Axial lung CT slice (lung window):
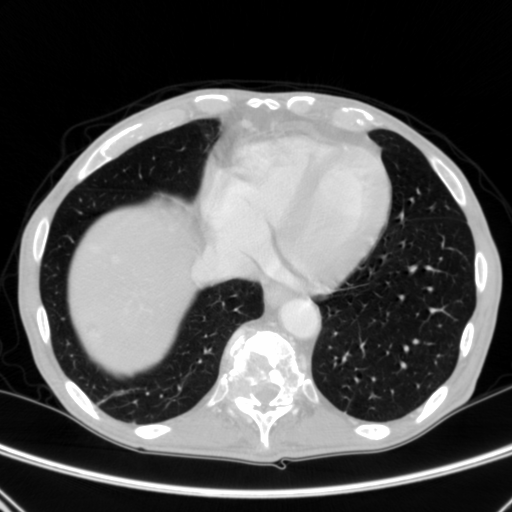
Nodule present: no